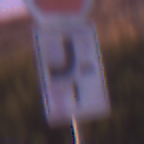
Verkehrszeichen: VerlaufVorfahrtsstrasse2
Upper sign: Stop
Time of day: Dawn
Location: Outdoor (Nature)
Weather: PartlyCloudy
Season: NotSpecified
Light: Natural